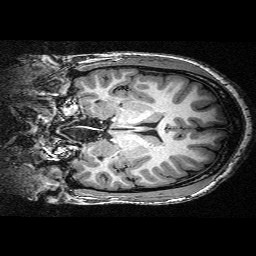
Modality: T1w
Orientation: coronal
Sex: female
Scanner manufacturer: siemens
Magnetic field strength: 3 T
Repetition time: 2.3 s
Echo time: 0.00336 s